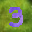
Label: 3